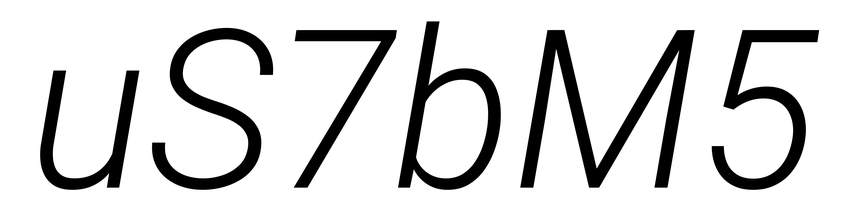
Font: Roboto-Italic_Light_Italic